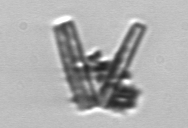
Label: Thalassionema